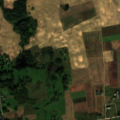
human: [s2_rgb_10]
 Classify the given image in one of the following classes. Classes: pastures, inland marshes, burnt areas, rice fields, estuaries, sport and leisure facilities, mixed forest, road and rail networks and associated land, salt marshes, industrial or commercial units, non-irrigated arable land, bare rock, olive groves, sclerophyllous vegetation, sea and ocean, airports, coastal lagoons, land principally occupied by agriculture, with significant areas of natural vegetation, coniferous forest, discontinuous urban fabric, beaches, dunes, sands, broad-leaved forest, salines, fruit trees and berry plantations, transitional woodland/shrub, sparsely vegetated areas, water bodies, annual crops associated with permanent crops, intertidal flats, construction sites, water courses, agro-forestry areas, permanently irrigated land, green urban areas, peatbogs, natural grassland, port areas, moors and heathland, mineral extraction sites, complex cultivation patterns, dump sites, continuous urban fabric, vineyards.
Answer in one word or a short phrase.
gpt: industrial or commercial units, non-irrigated arable land, complex cultivation patterns, land principally occupied by agriculture, with significant areas of natural vegetation, transitional woodland/shrub